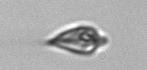
Label: Oxytoxum